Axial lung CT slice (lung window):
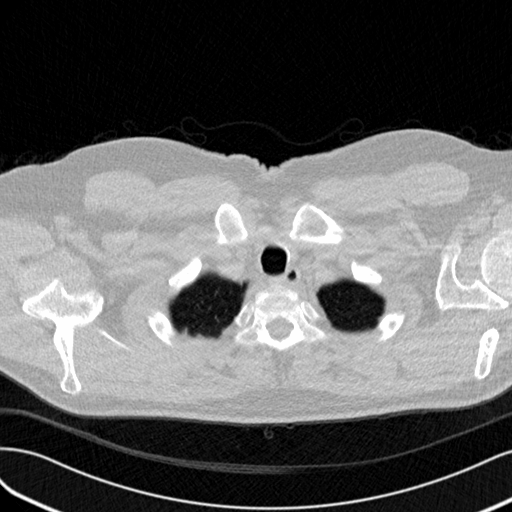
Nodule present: no